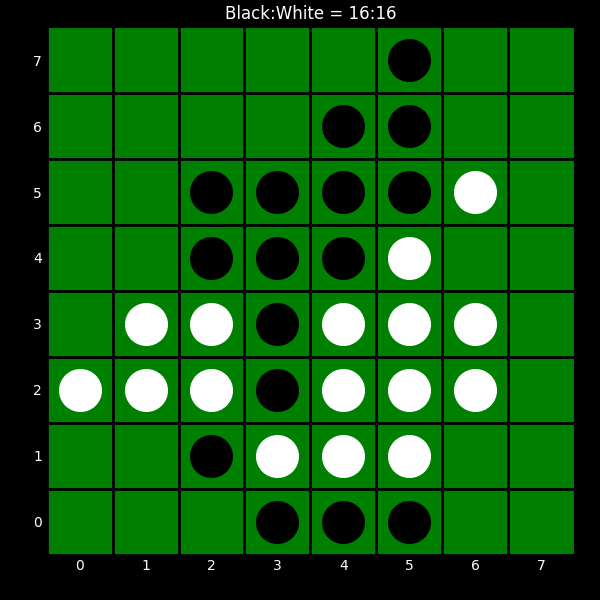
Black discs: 16
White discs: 16